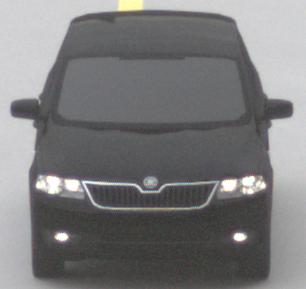
Make: Skoda
Model: Rapid Spaceback 1.2 TSI
Detailed model: Rapid Spaceback
Model produced from: 2013/10
Model produced until: 2015/04
Doors: 5
Color: black
Road condition: dry road
Daytime: morning or afternoon
Contrast: low contrast